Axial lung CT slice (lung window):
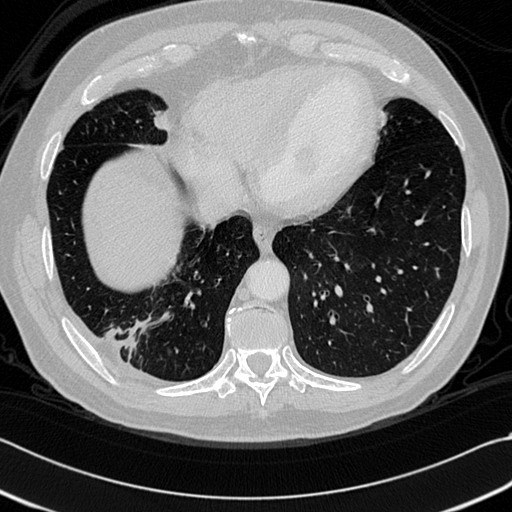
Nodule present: no